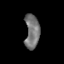
Tissue: skin
Cell type: Epithelial cells
Senescence score: 0.2495
Nuclear area (px): 483
Mean DAPI intensity: 117.472